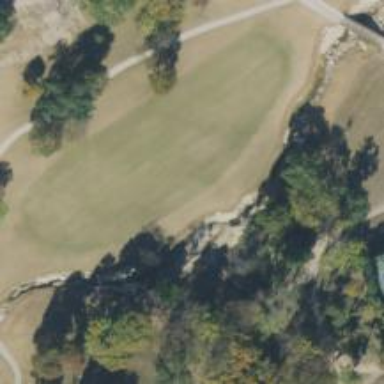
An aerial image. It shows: View of golf hole.